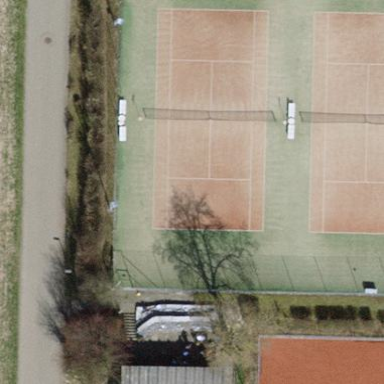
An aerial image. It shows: Tennis court in leisure pitch.